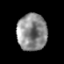
Tissue: prostate
Cell type: T cells
Senescence score: 0.3008
Nuclear area (px): 1085
Mean DAPI intensity: 138.732